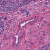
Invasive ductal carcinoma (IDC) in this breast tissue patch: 1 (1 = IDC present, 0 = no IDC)